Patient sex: F
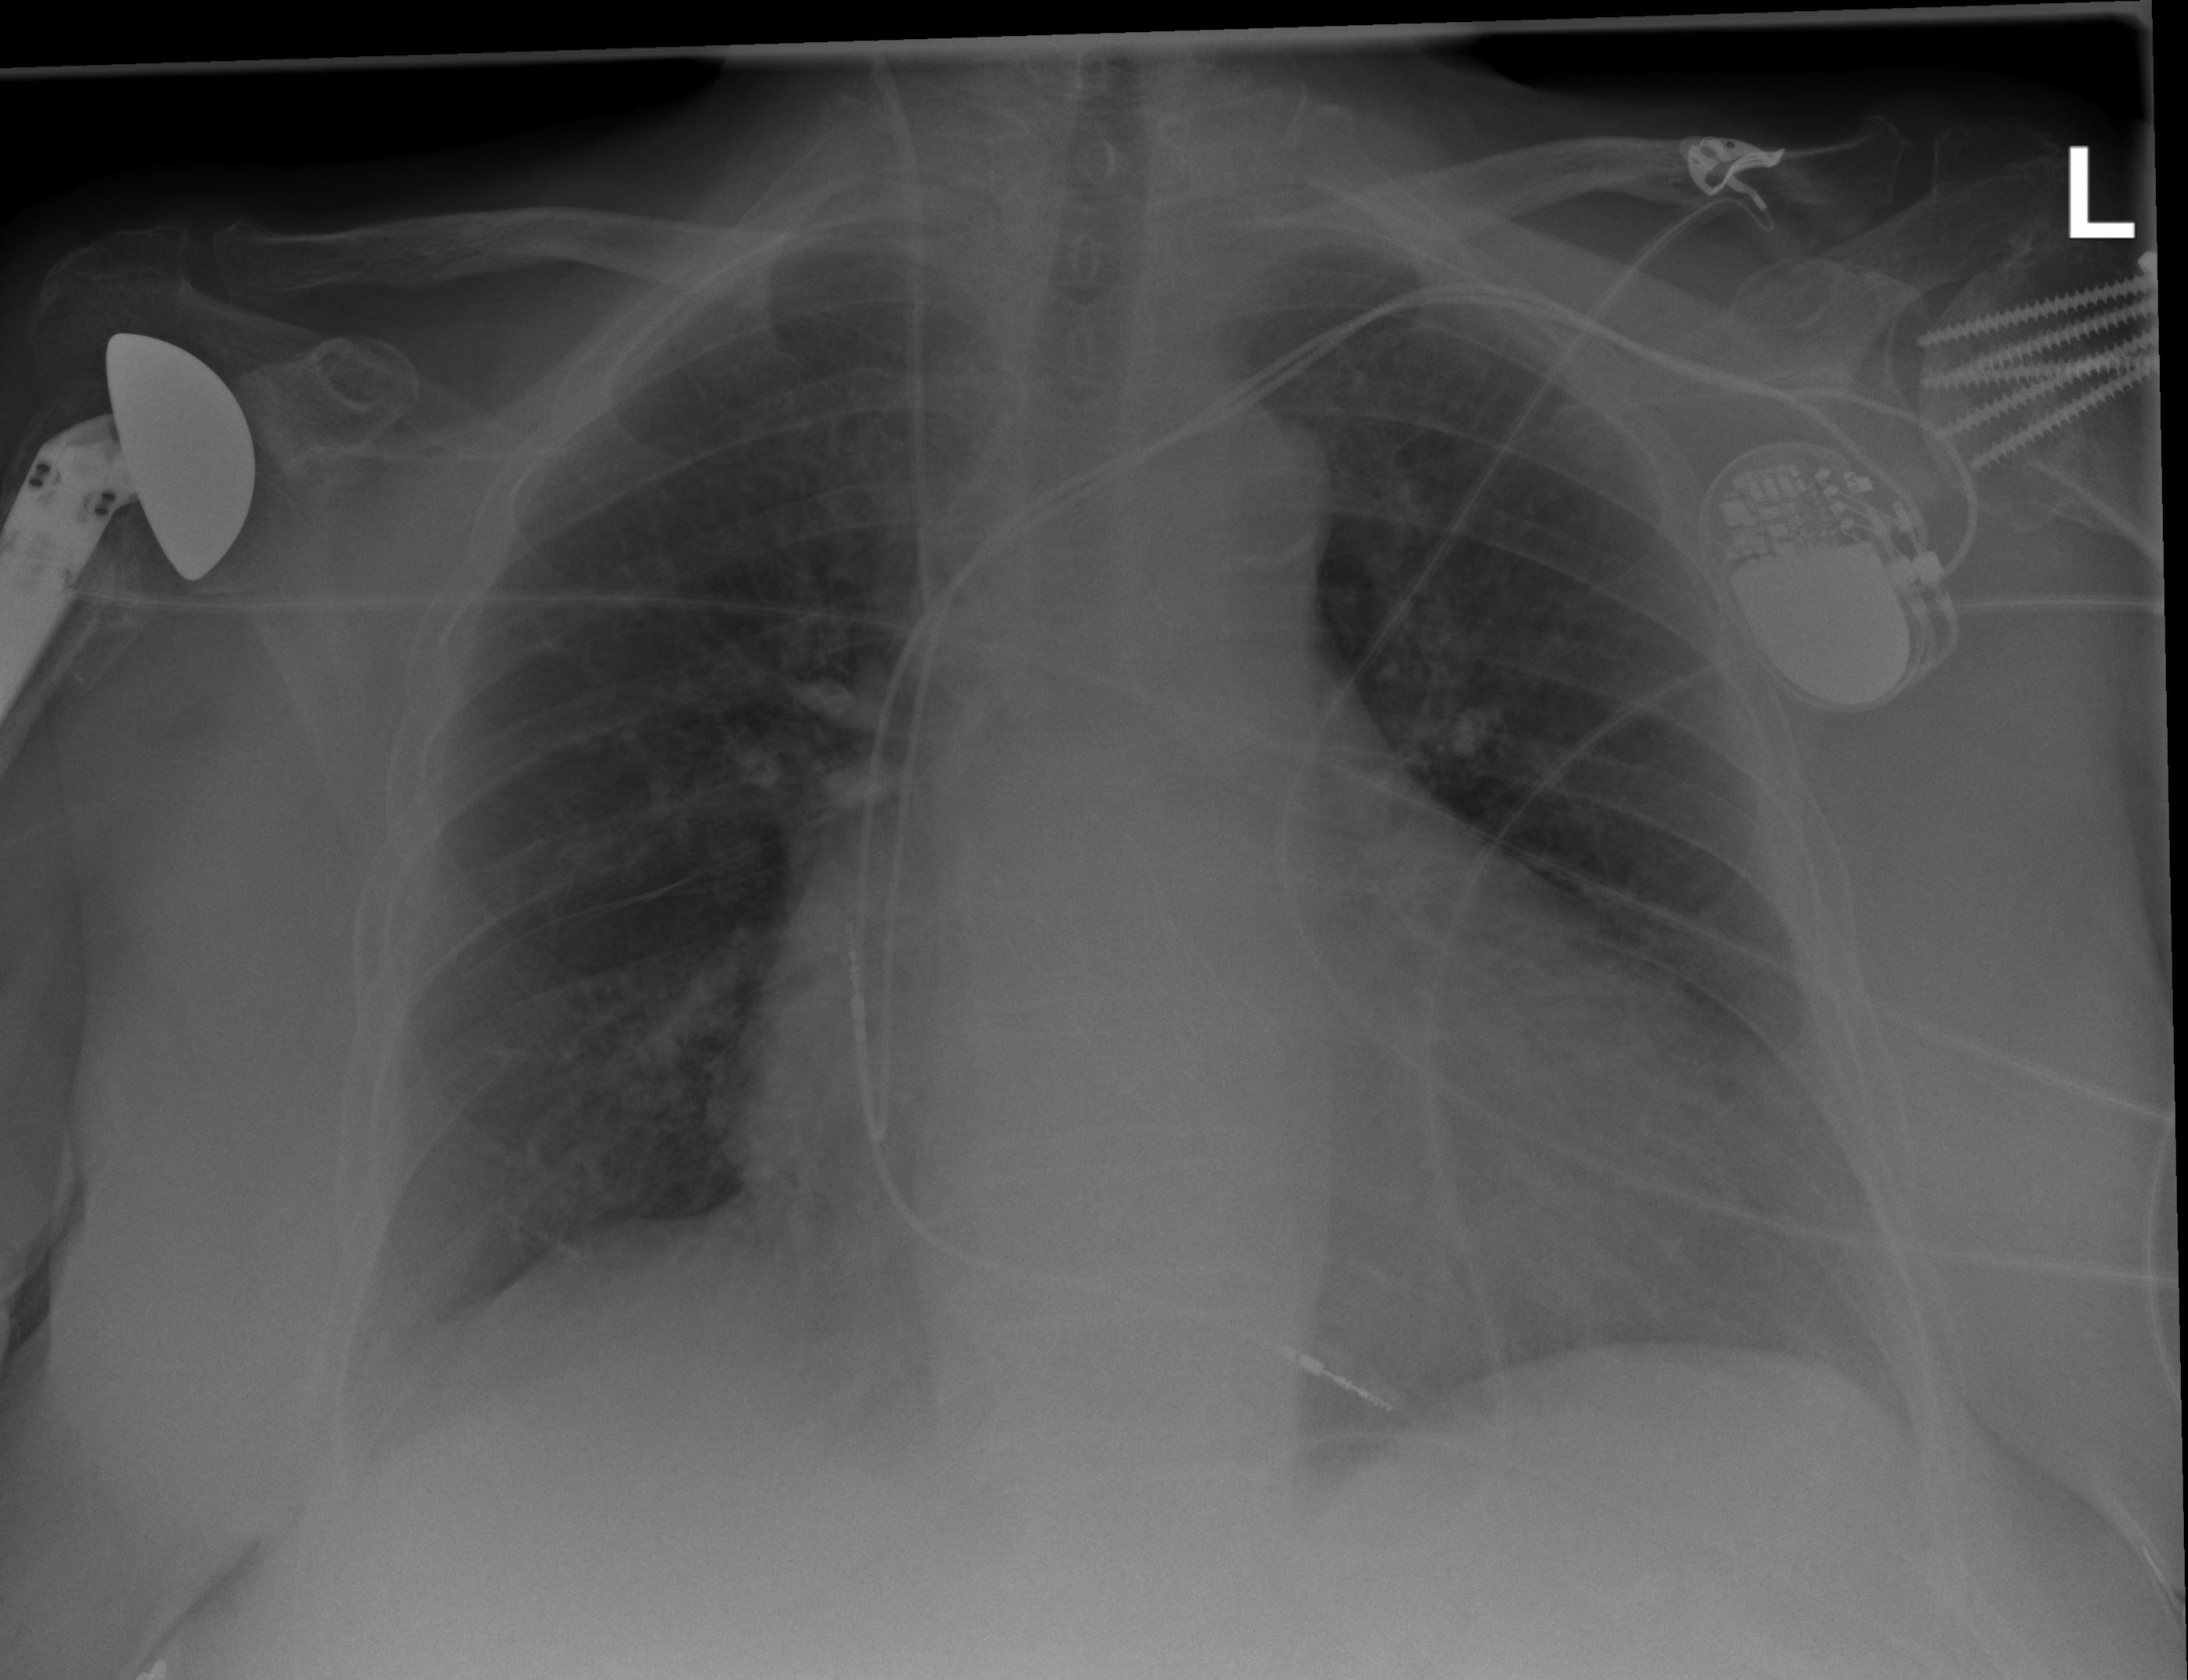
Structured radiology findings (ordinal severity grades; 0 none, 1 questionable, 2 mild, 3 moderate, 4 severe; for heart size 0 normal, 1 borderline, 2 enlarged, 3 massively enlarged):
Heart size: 2
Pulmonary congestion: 0
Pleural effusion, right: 1
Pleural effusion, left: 0
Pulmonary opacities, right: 0
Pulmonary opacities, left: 0
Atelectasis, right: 0
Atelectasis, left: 0